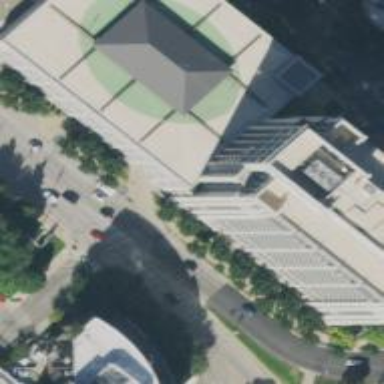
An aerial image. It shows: Office building.